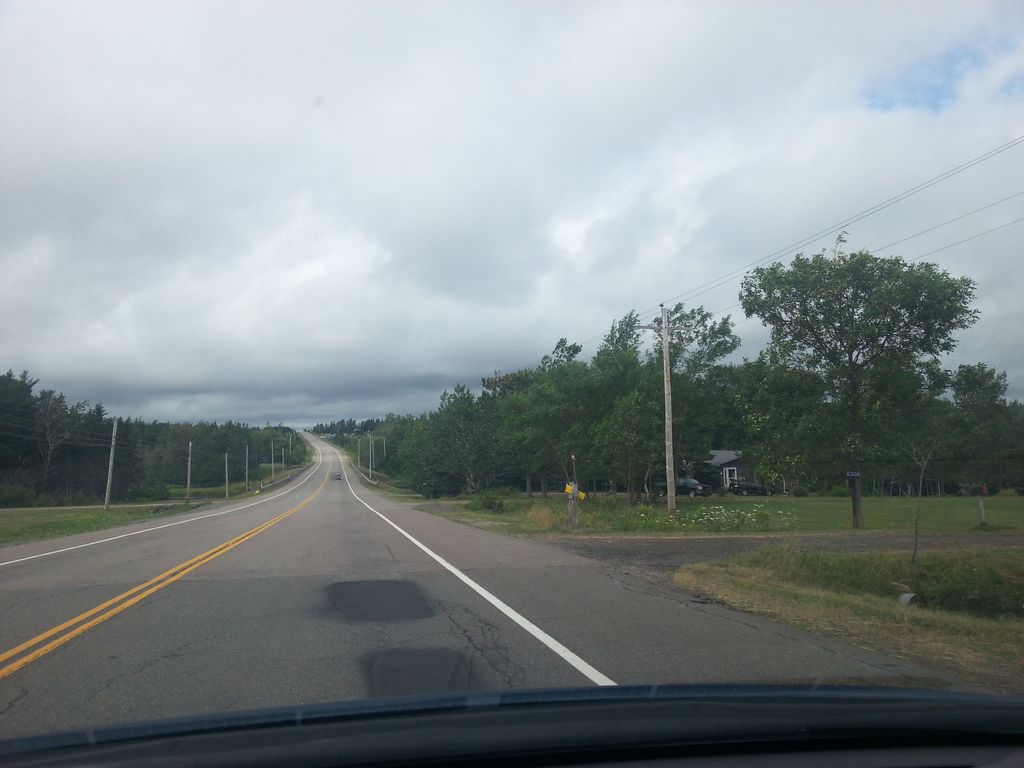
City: charlottetown